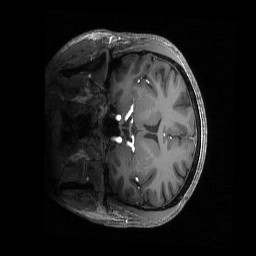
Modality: T1w
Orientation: coronal
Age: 26
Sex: male